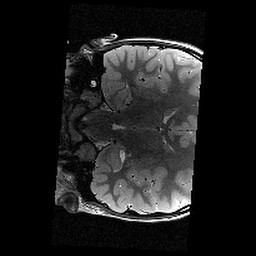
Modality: T2w
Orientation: coronal
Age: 10
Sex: female
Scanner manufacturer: siemens
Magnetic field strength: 3 T
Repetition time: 9.23 s
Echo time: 0.067 s